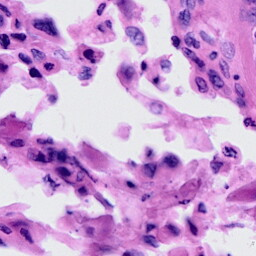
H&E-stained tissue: Cervix